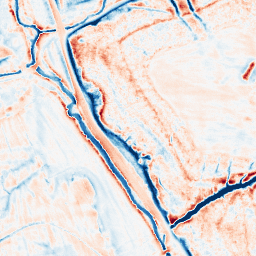
Category: edge_preserving
Decomposition family: anisotropic_diffusion
Decomposition parameters: iterations: 50
kappa: 30
gamma: 0.15
Upsampling method: sinc_blackman
Upsampling parameters: scale: 2
kernel_size: 16
Upsampling scale: 2